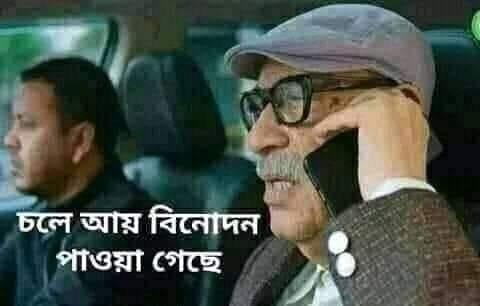
Text: চলে আয় বিনোদন পাওয়া গেছে
Label: Non Hate